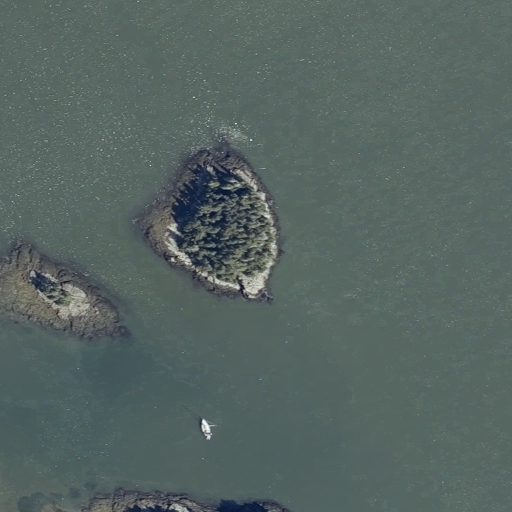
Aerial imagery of island in Maine named Otter Island containing open water and herbaceous wetlands